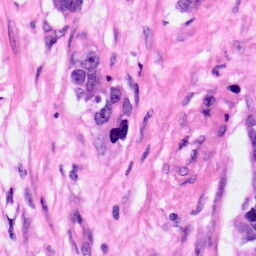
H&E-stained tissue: Pancreatic